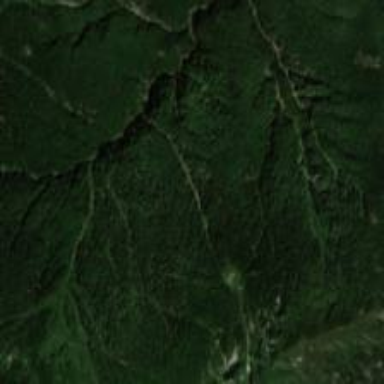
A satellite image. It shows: Forest with needle-leaved trees.